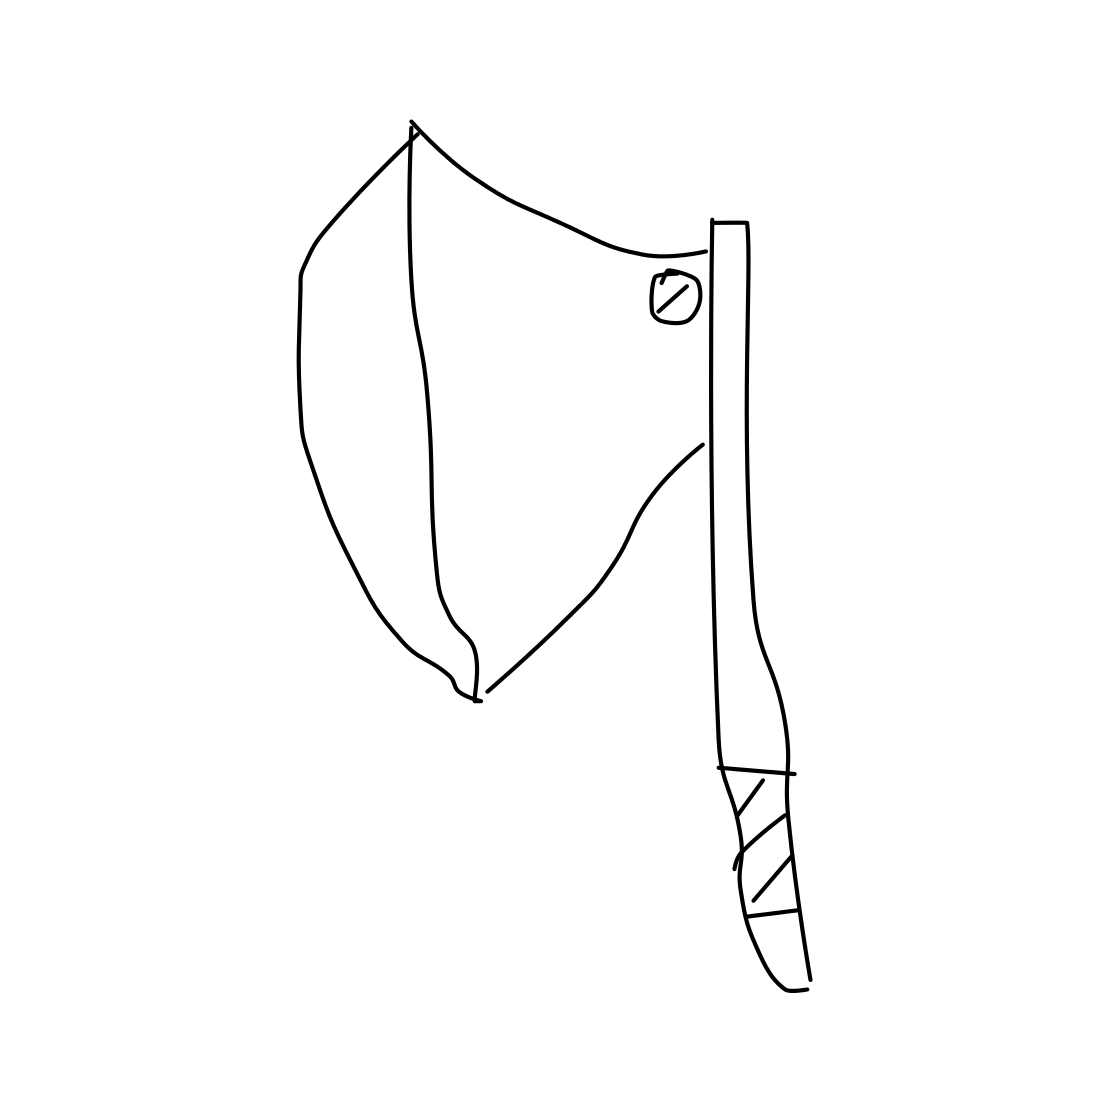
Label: axe